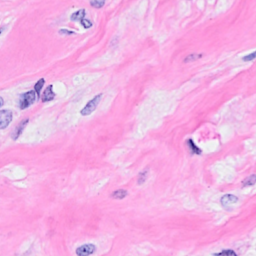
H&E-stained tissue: Breast